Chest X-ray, AP view. Patient: 23 years old, sex M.
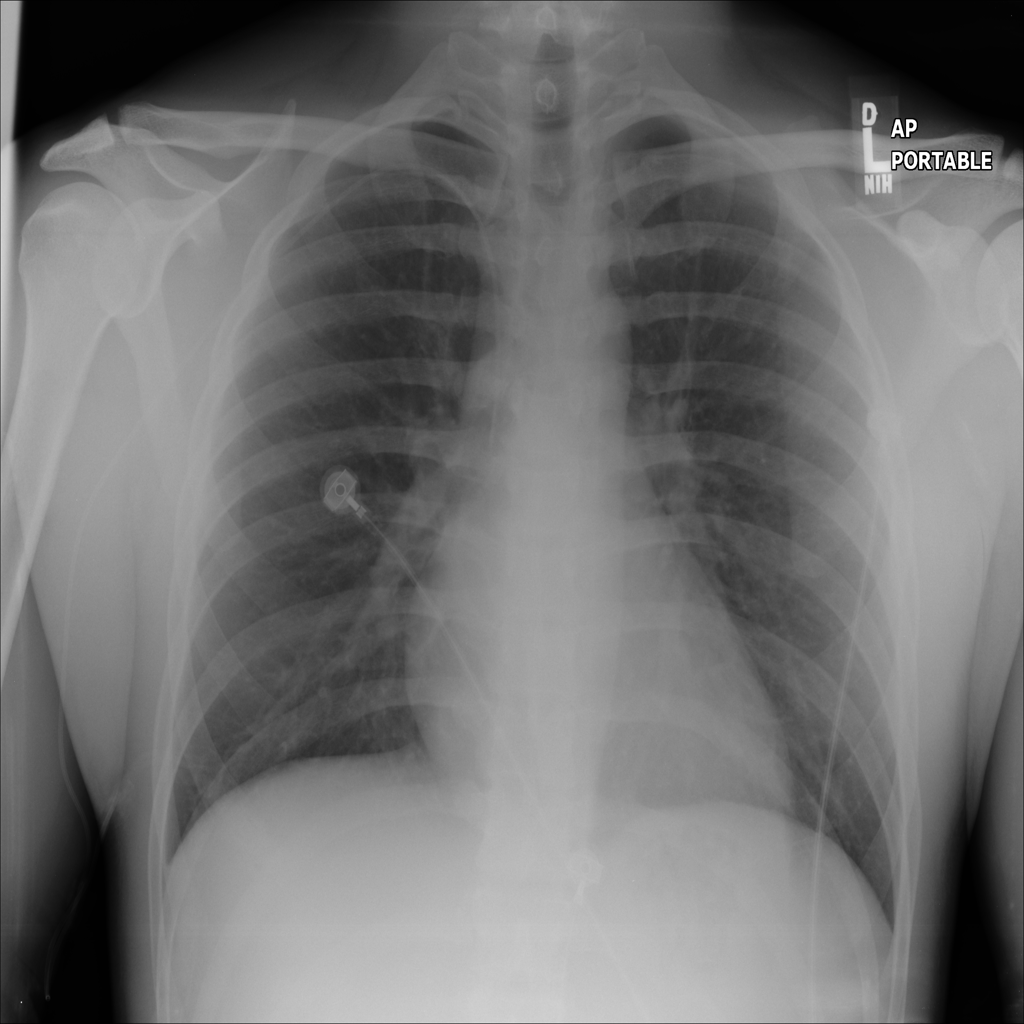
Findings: No Finding